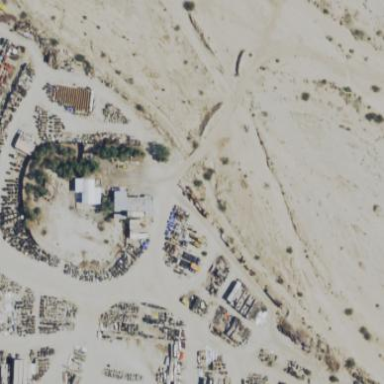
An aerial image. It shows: Scrap yard situated in industrial area.